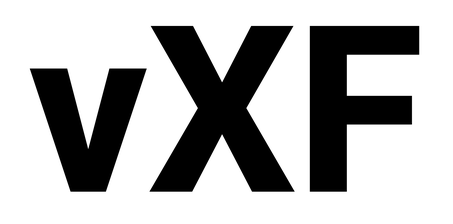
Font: Roboto_ExtraBold